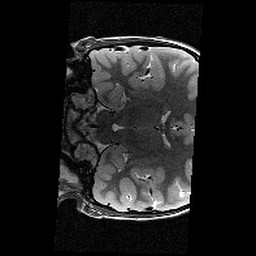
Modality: T2w
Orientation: coronal
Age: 10
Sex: female
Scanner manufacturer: siemens
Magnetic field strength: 3 T
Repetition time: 9.23 s
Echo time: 0.067 s